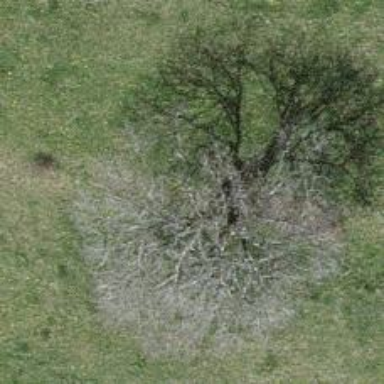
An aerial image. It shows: Beautiful tree in nature.